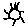
Label: sun